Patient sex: F
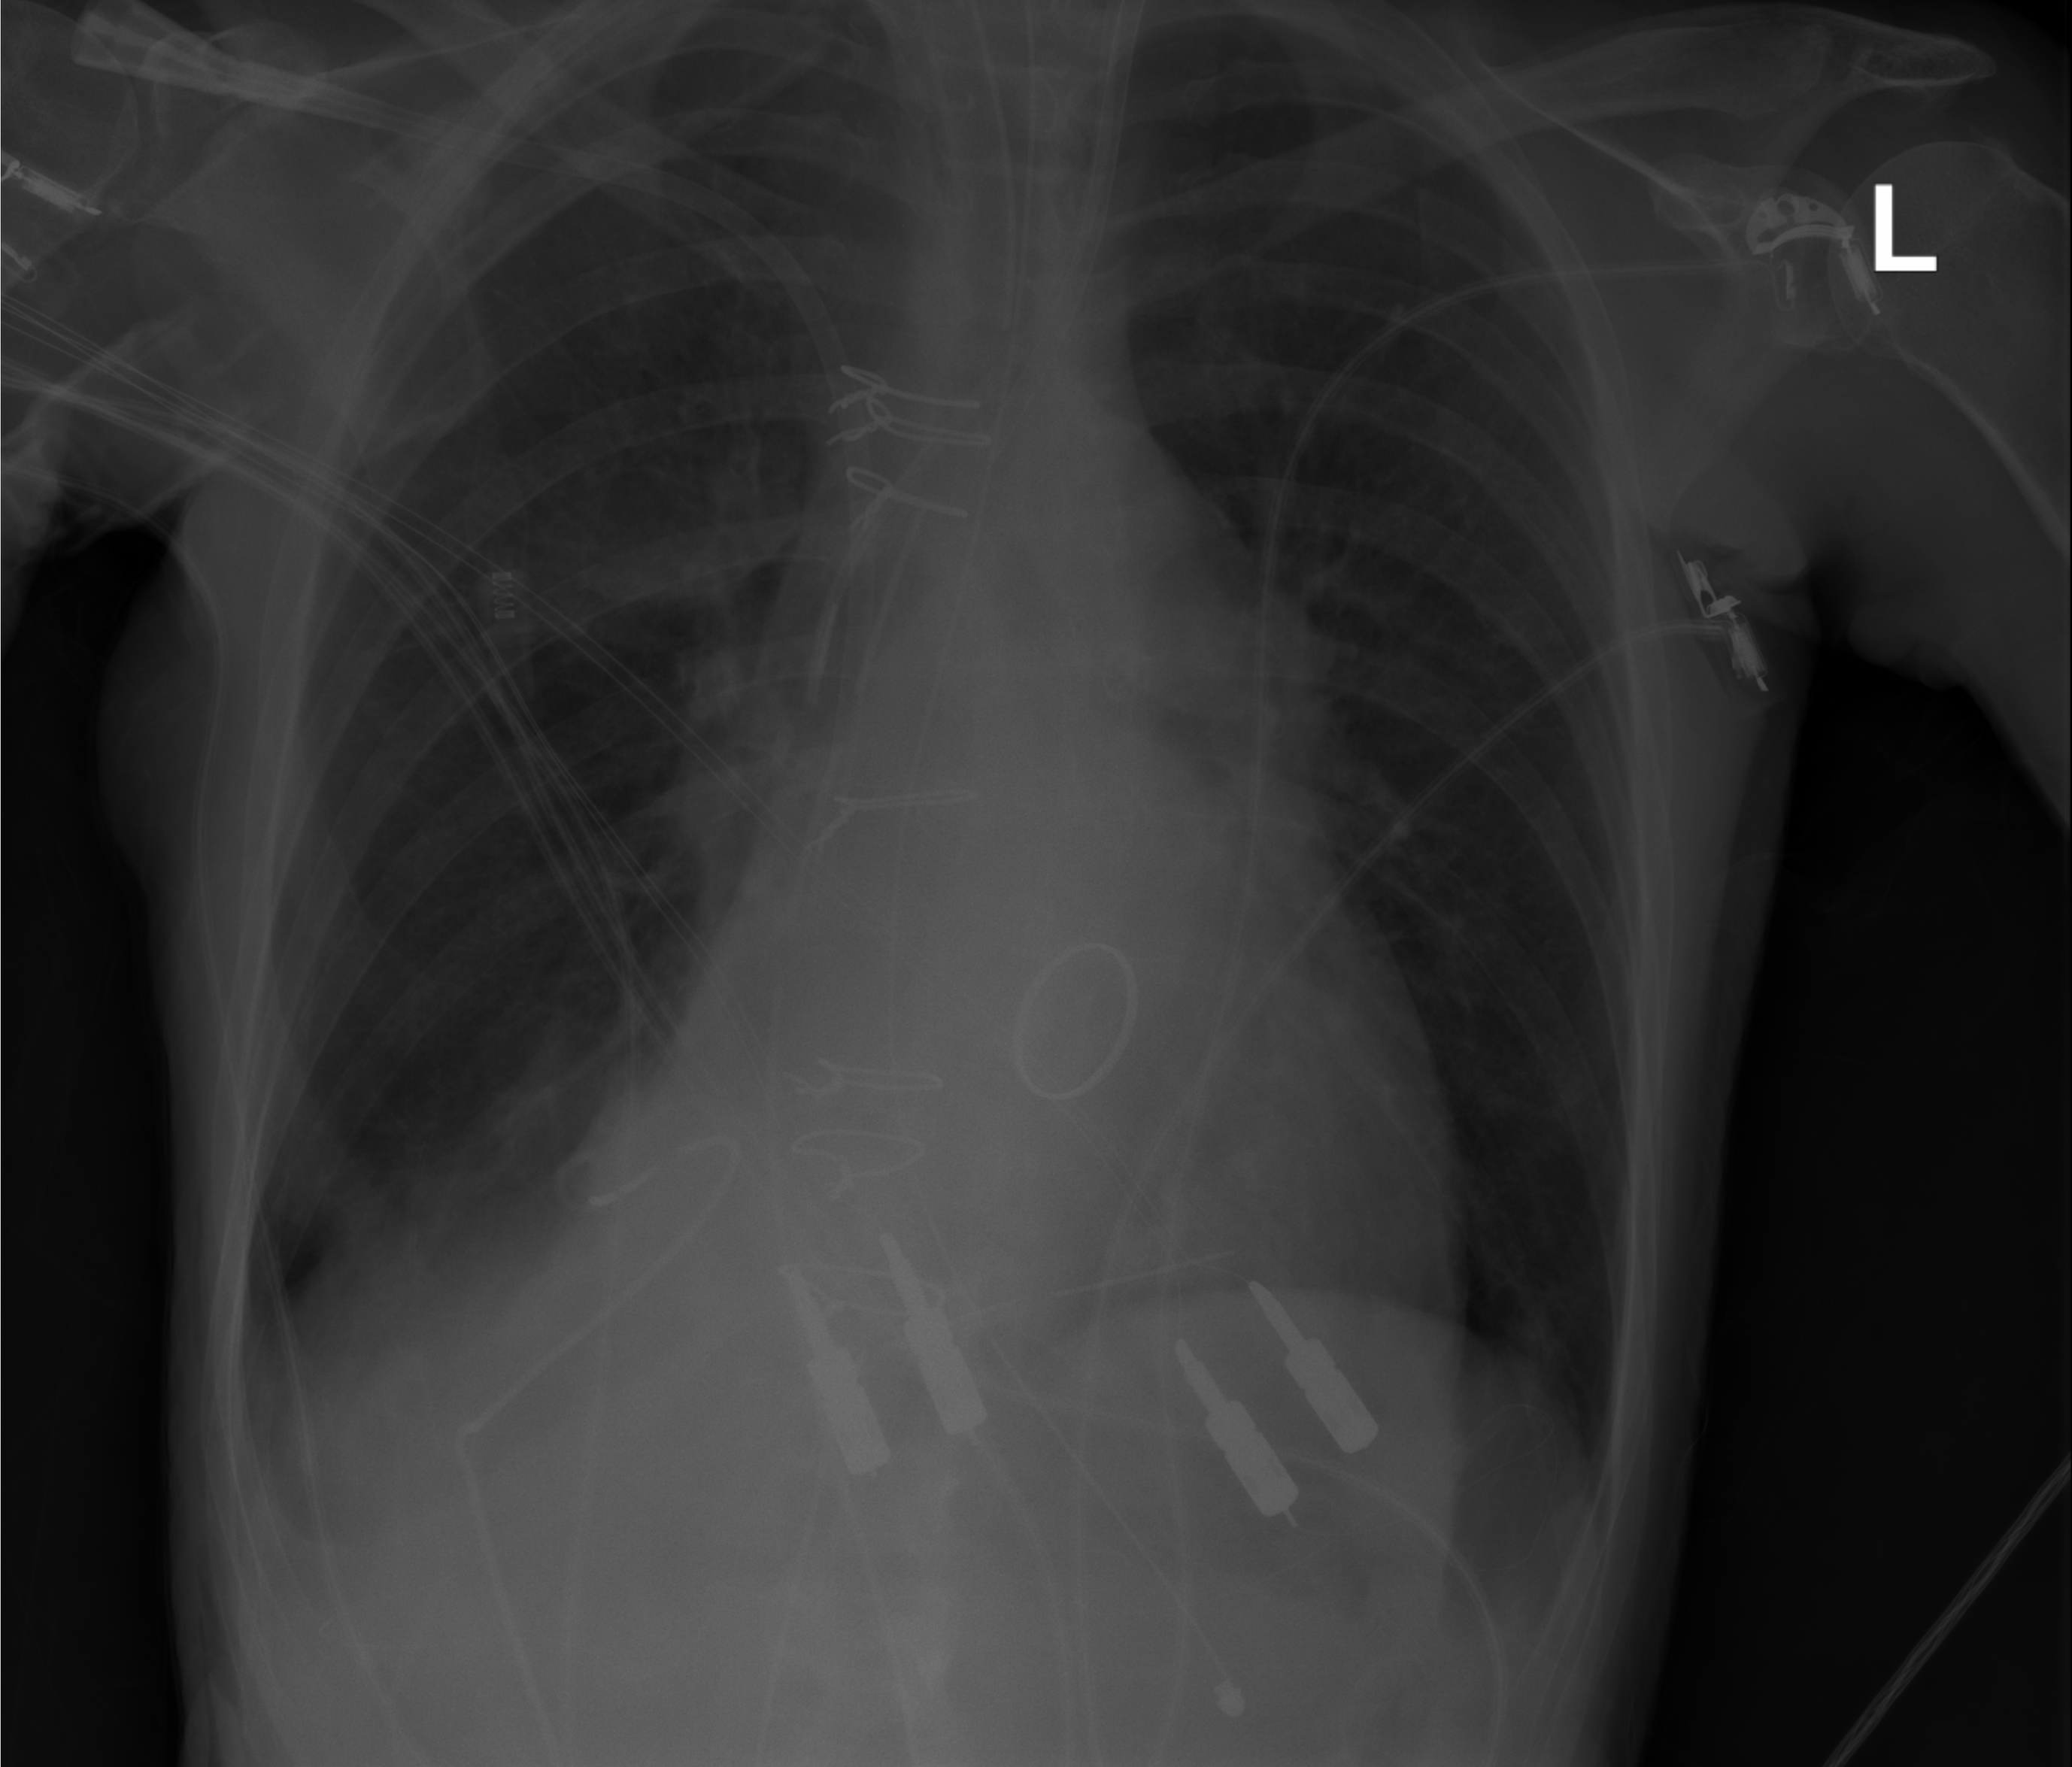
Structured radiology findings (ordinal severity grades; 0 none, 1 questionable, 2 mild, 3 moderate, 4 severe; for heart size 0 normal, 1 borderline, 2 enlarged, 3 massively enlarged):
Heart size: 0
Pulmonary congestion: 0
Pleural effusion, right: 1
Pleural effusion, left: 0
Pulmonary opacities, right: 0
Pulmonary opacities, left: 0
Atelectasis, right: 0
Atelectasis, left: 0